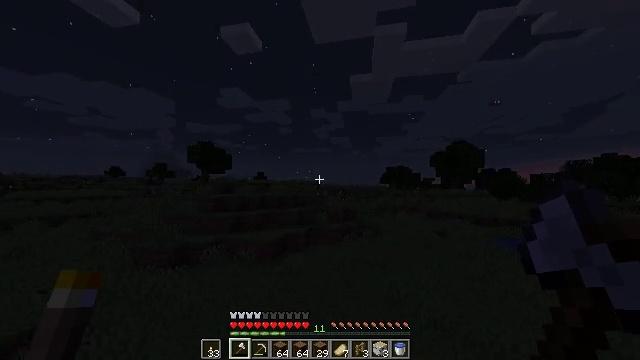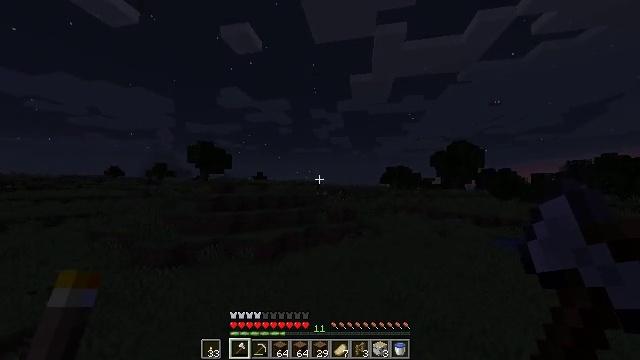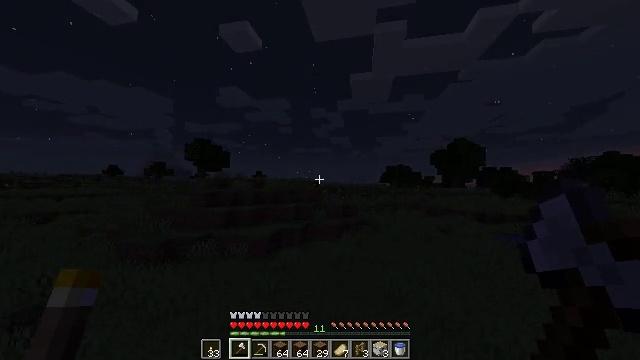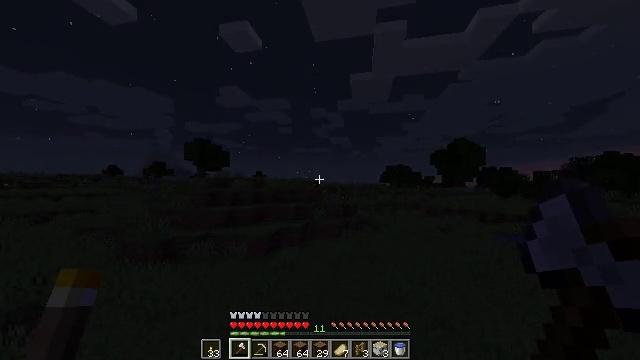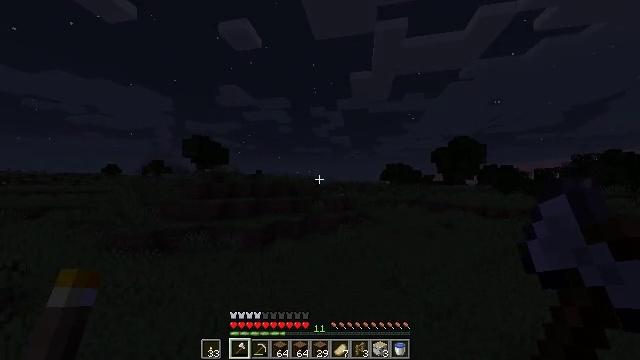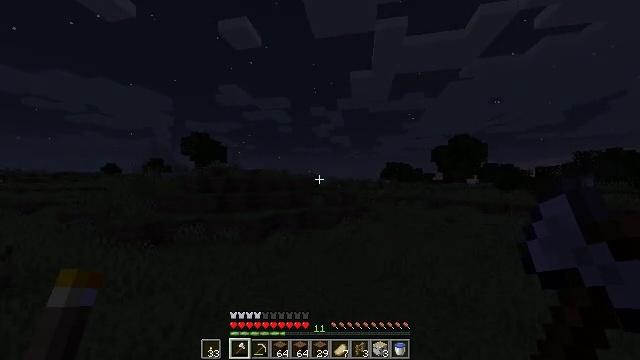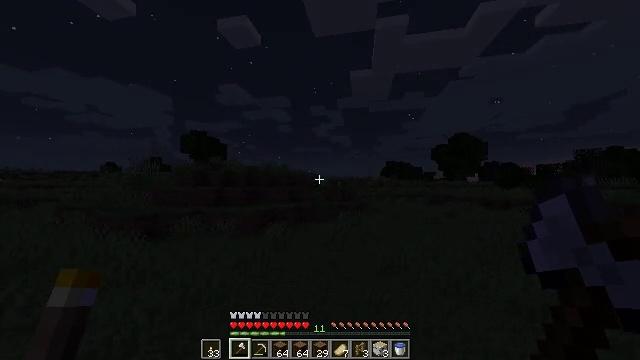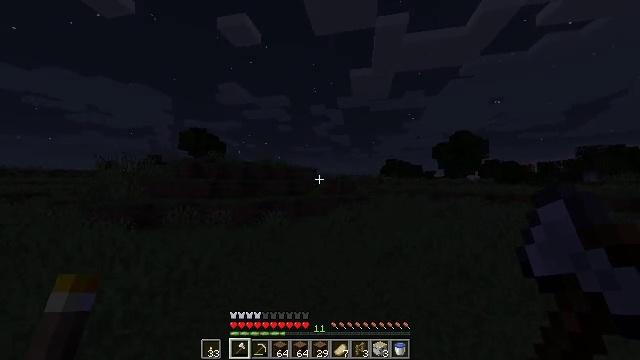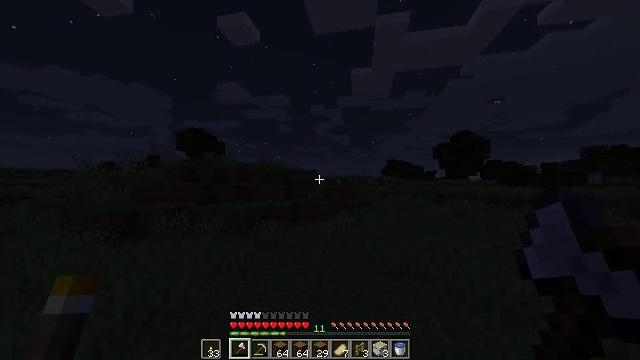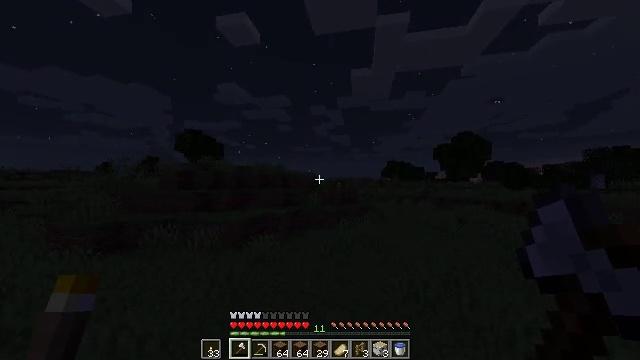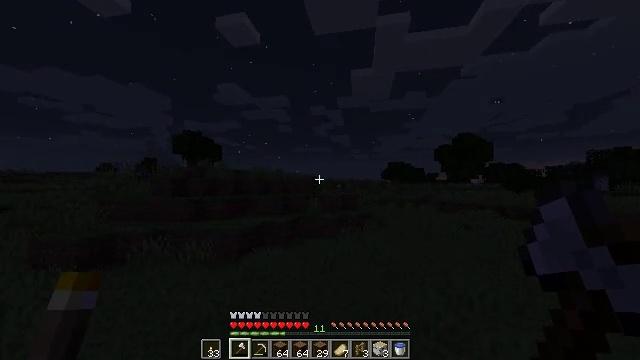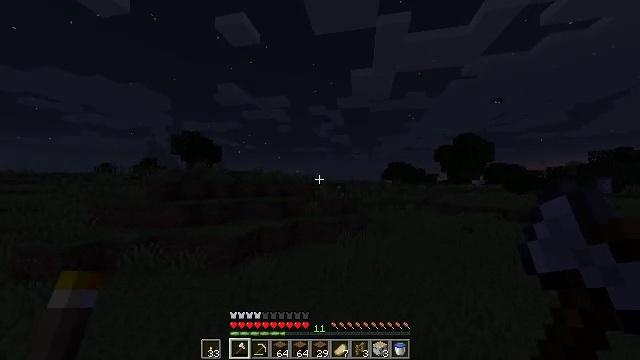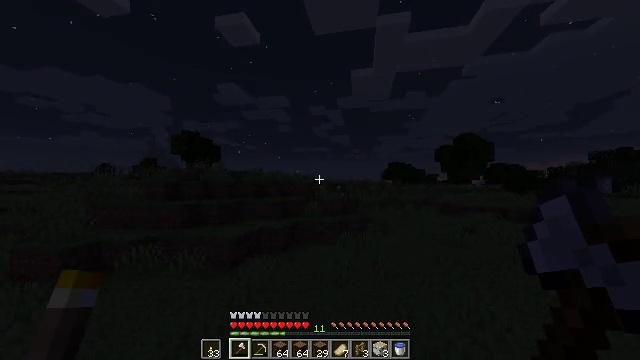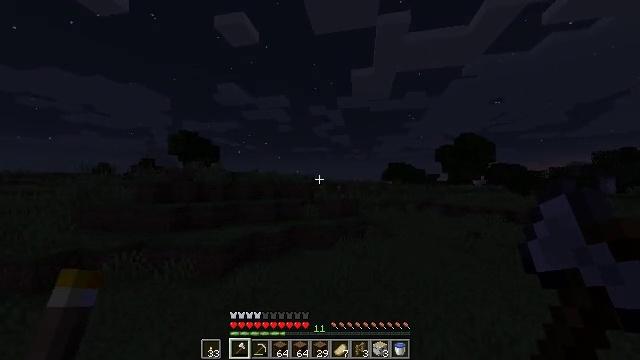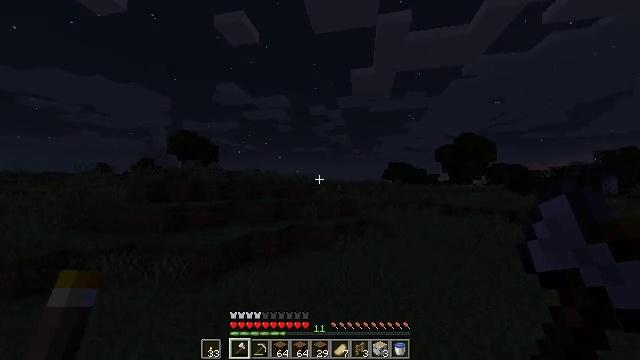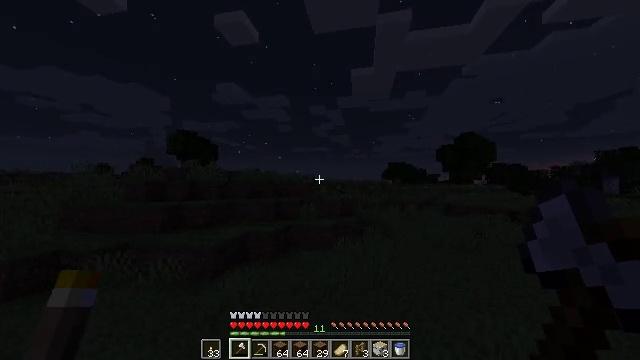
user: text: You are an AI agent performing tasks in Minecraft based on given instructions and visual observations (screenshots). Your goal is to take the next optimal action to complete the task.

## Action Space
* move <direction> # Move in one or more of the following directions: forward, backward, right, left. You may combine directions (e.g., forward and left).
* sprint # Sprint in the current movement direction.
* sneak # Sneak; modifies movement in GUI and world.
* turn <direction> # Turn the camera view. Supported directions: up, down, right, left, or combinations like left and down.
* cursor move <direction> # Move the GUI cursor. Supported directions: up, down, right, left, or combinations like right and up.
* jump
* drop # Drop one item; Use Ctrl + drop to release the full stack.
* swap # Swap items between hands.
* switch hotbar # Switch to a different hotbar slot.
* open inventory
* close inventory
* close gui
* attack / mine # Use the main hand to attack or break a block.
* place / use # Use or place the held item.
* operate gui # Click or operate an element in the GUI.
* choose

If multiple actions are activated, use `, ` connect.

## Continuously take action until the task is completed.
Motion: motion action
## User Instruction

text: Remove the white bed from its place.
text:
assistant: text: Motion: move forward and move right, sprint
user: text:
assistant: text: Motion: move forward, sprint
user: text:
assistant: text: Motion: move forward, sprint
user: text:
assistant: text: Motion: move forward, sprint
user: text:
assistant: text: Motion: move forward, sprint
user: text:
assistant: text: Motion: move forward, sprint
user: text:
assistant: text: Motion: move forward, sprint
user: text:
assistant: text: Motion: move forward, sprint, jump
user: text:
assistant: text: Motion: move forward, sprint, jump
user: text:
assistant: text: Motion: move forward, sprint, jump
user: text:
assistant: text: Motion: move forward and move right, sprint, jump
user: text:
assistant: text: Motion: move forward and move right, sprint, jump
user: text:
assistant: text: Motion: move forward and move right, sprint
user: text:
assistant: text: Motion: move forward and move right, sprint
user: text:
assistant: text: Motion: move forward and move right, sprint
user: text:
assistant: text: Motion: move forward and move right, sprint
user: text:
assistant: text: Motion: move forward, sprint
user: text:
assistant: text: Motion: move forward, sprint
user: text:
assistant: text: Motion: move forward, sprint
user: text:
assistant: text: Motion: move forward, sprint
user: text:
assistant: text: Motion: move forward and move right, sprint
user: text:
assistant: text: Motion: move forward and move right, sprint, jump
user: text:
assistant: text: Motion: move forward and move right, sprint, jump
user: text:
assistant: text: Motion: move forward and move right, sprint, jump
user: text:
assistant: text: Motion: move forward and move right, sprint, jump
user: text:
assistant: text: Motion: move forward and move right, sprint, jump
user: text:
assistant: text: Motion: move forward and move right, sprint
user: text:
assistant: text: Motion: move forward, sprint
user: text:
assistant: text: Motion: move forward, sprint
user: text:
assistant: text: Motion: move forward, sprint